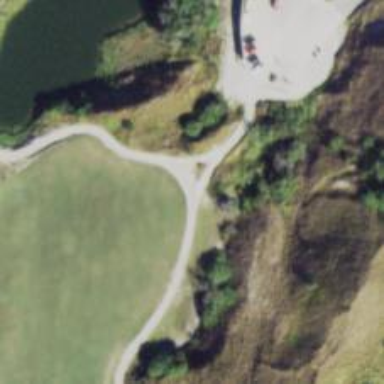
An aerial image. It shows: Path used for both walking and golf.